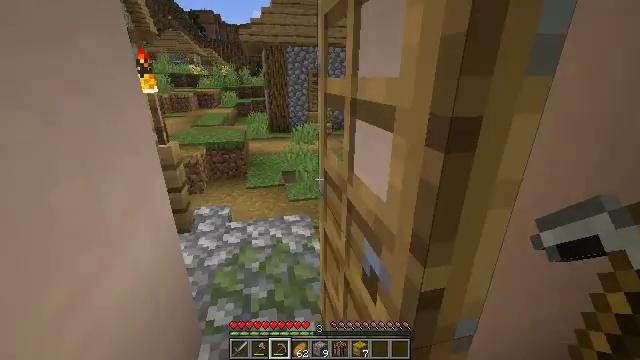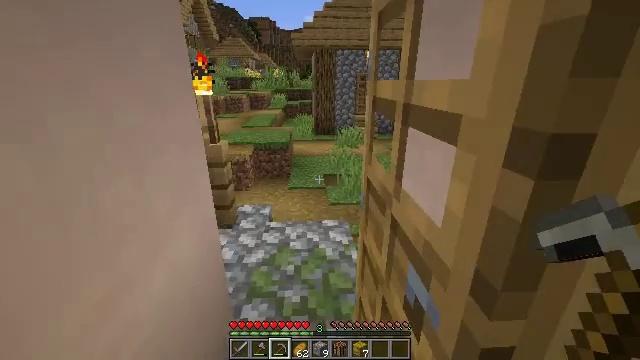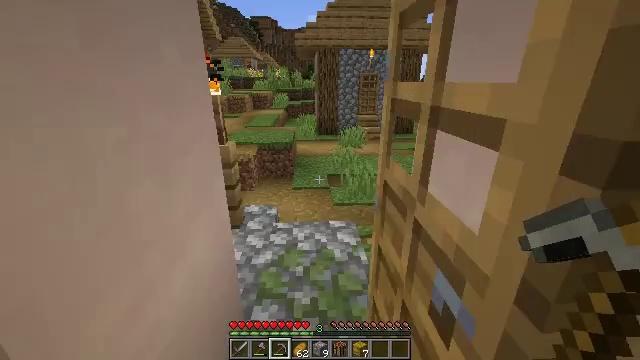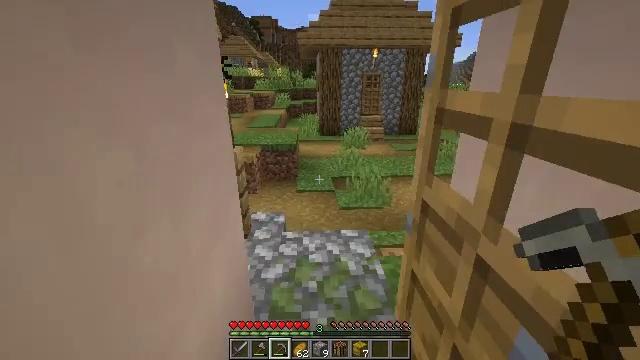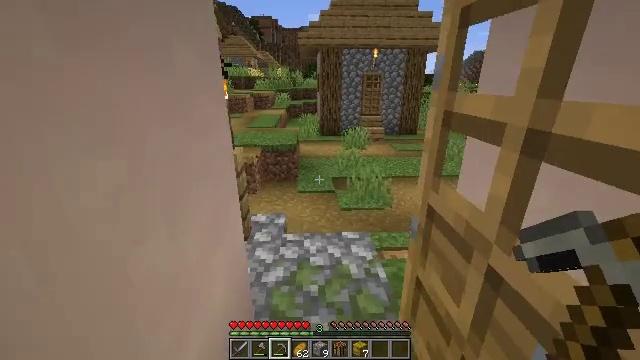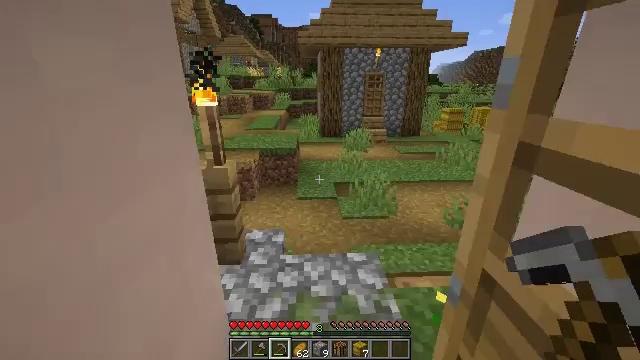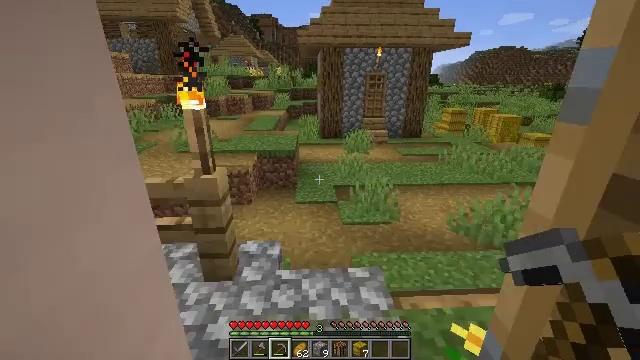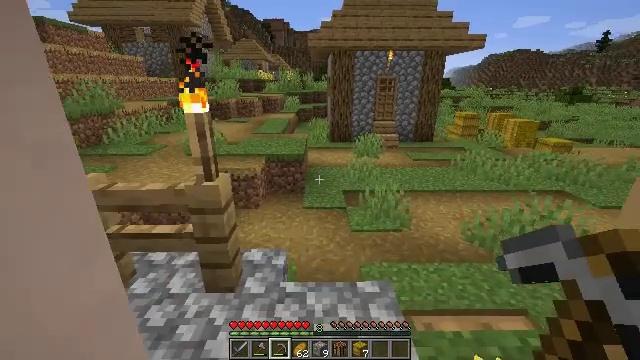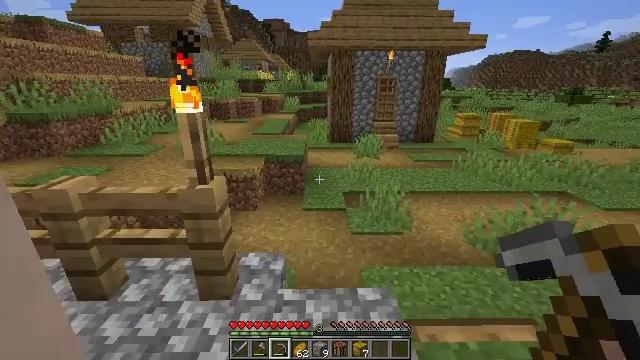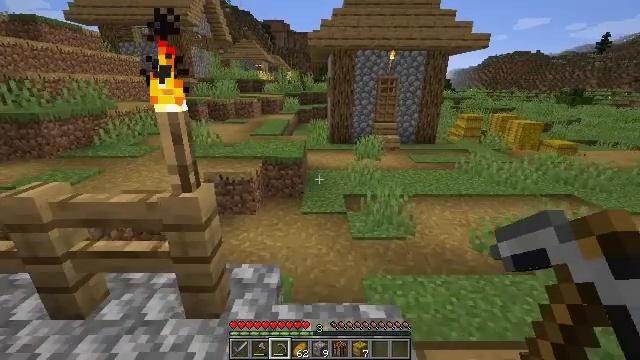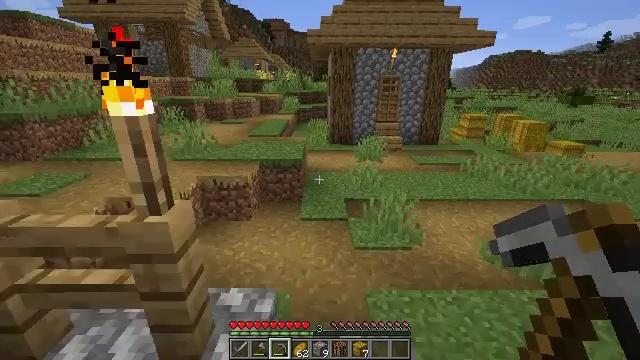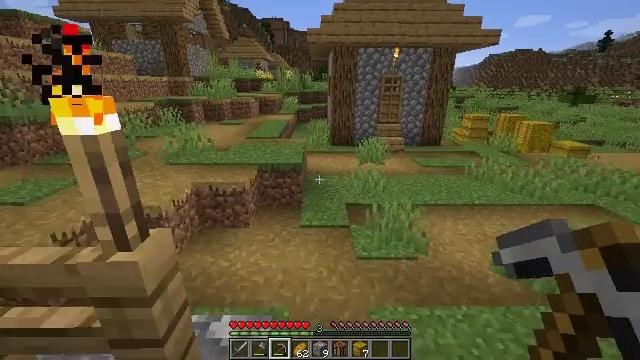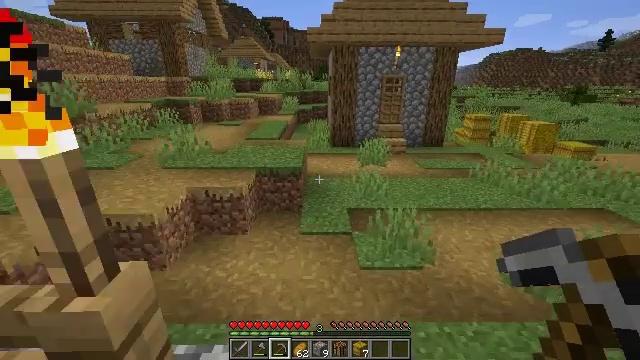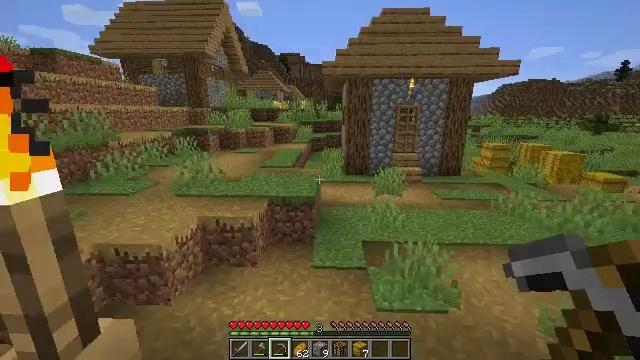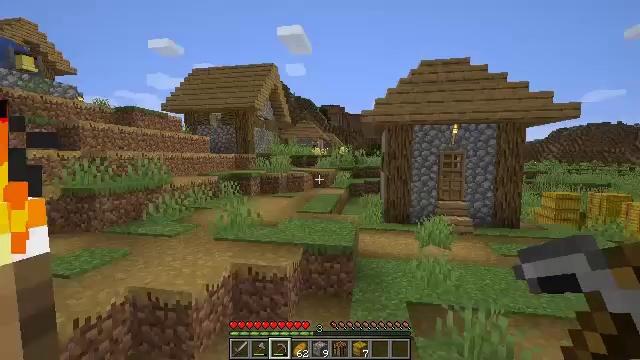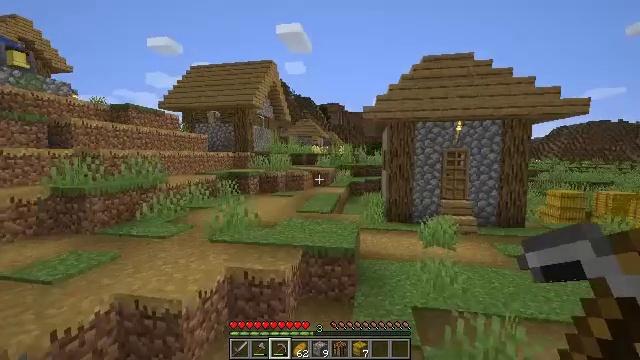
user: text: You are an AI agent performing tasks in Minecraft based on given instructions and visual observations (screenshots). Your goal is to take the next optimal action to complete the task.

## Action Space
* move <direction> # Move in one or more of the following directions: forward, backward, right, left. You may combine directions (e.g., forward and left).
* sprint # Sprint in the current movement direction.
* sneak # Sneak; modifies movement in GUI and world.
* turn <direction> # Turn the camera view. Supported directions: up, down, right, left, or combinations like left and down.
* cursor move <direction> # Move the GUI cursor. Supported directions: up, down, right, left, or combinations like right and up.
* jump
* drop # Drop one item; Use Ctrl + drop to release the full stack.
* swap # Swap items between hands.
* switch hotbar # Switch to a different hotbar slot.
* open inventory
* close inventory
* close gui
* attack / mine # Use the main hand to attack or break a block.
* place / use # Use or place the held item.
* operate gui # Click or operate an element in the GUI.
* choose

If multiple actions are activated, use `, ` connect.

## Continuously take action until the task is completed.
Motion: motion action
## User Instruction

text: Collect a hay block for crafting.
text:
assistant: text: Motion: move forward and move left, turn left
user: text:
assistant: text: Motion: move forward and move left
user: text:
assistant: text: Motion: move forward
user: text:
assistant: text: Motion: move forward
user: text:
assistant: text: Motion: move forward
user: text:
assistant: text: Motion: move forward
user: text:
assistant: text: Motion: move forward, turn left
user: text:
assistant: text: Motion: move forward
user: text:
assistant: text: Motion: move forward
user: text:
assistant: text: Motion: move forward
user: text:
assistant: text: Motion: move forward
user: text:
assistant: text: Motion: move forward
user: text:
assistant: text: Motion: move forward, turn left and up
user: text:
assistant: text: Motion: move forward, turn left and up
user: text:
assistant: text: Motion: move forward
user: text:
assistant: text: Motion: move forward, sprint
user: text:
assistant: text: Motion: move forward, sprint, turn left
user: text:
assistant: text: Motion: move forward, sprint, turn left
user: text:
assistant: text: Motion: move forward, sprint, turn left and down
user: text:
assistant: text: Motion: move forward, turn left and down
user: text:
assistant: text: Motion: move forward, turn left
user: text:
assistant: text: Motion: move forward, turn left
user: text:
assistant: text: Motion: move forward, turn left and down, jump
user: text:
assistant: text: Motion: move forward, turn left, jump
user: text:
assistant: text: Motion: move forward, jump
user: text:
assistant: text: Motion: move forward, jump
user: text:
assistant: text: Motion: move forward, jump
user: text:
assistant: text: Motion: move forward, jump
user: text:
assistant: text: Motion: move forward, jump
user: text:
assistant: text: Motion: move forward and move right, turn right, jump